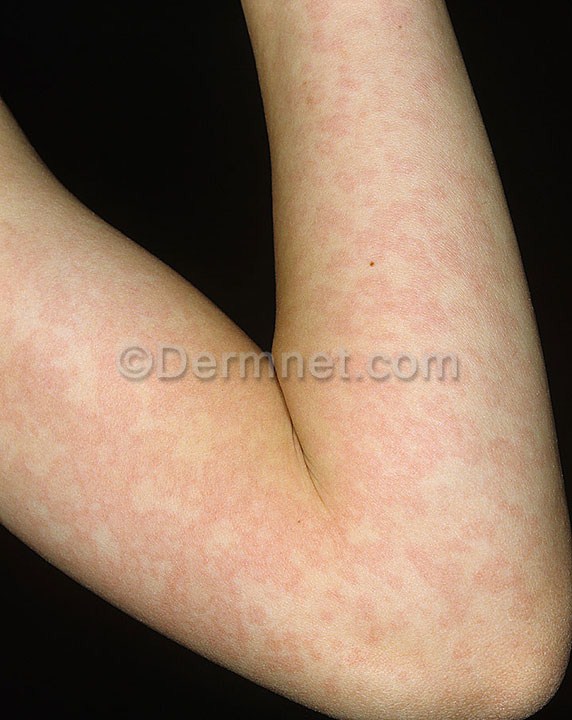
Disease: Exanthems and Drug Eruptions